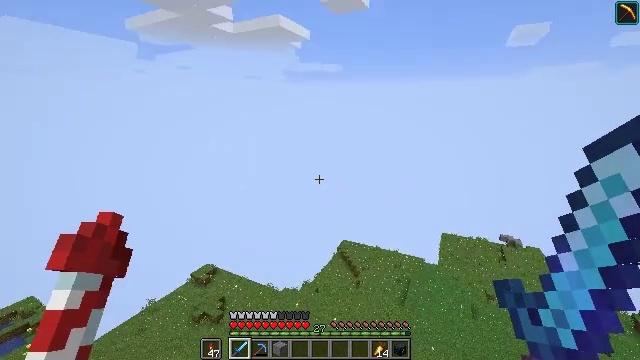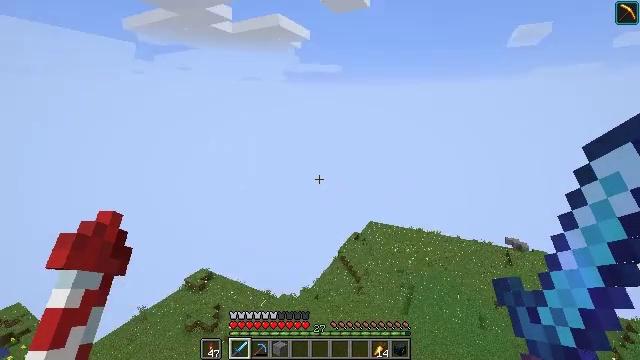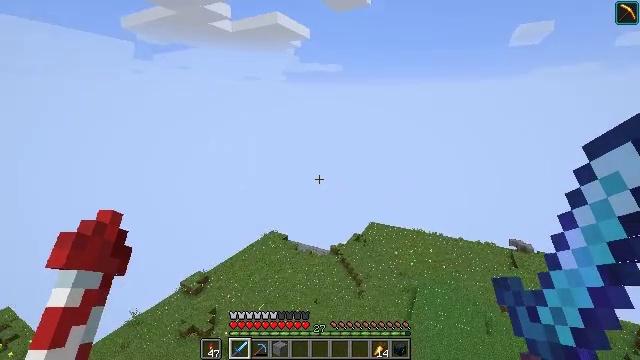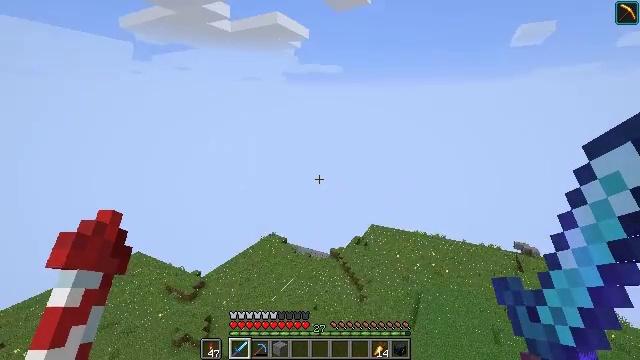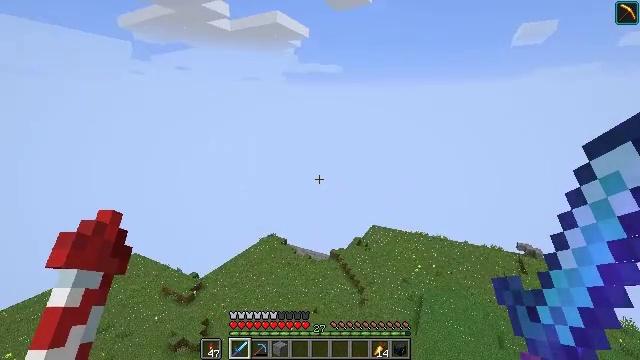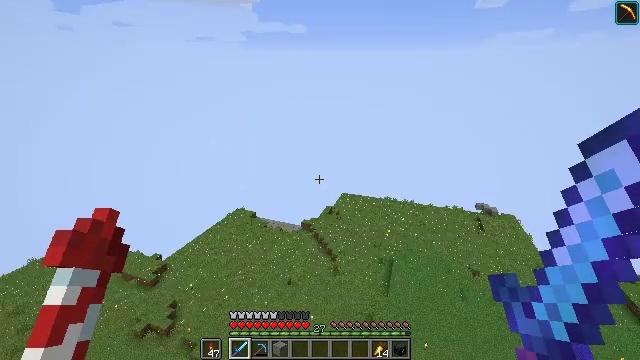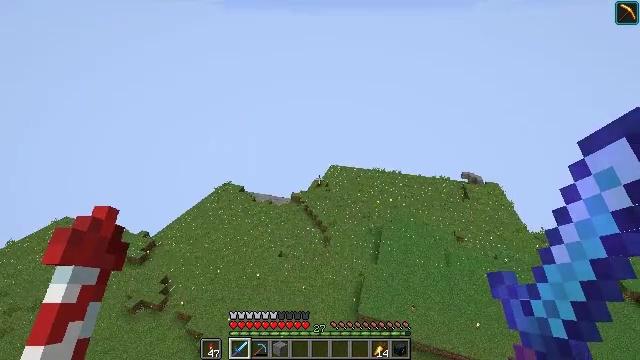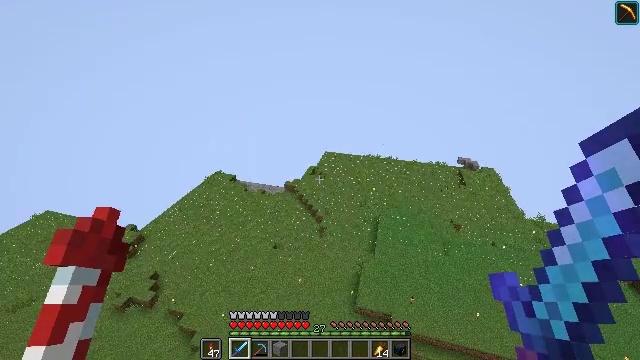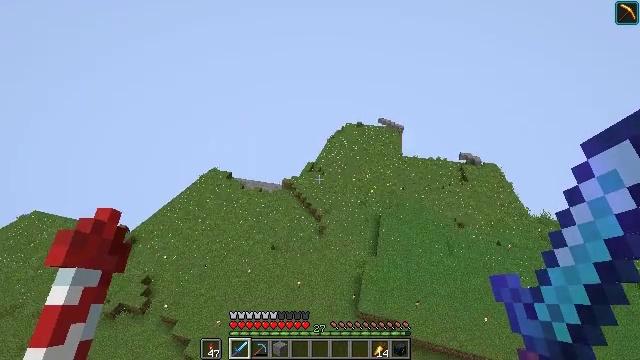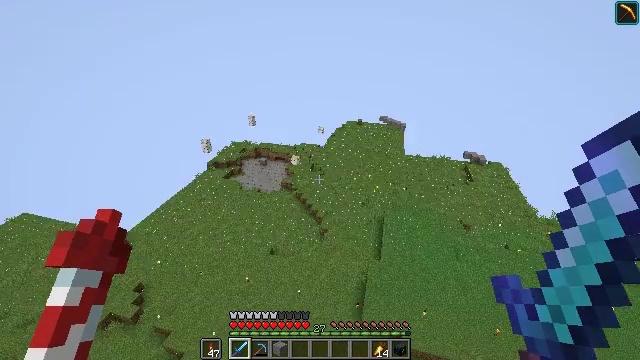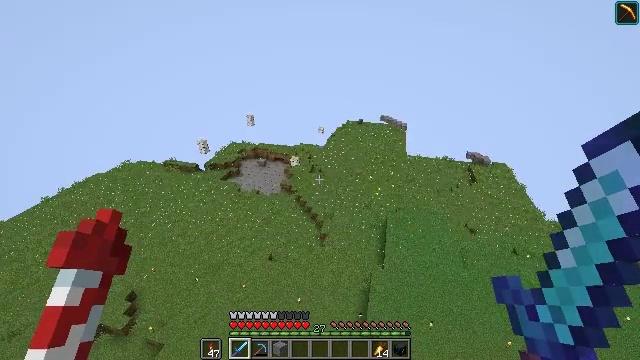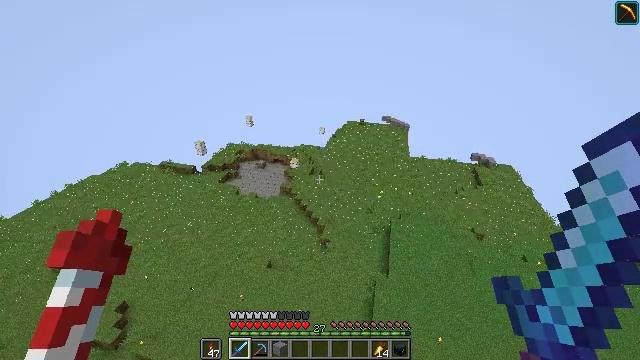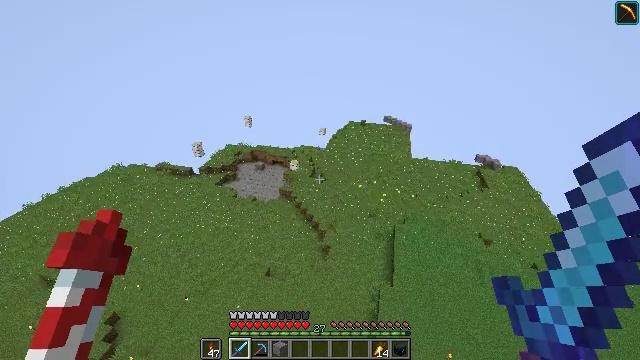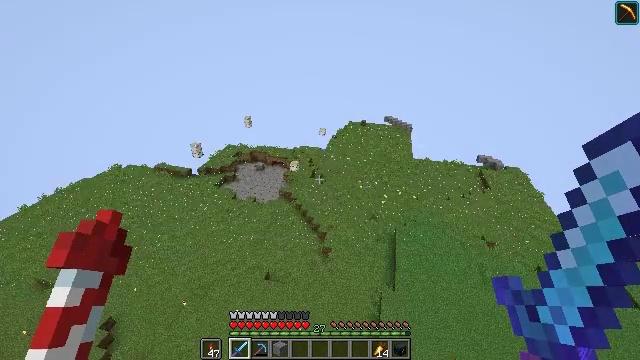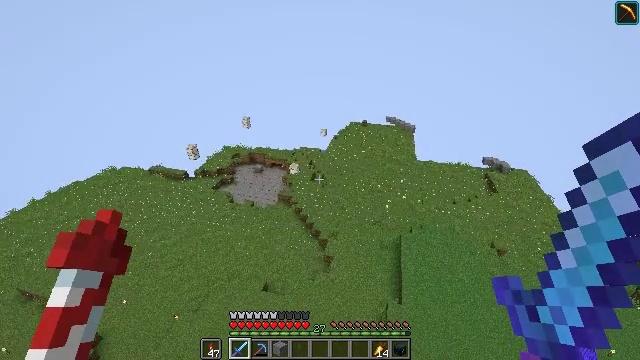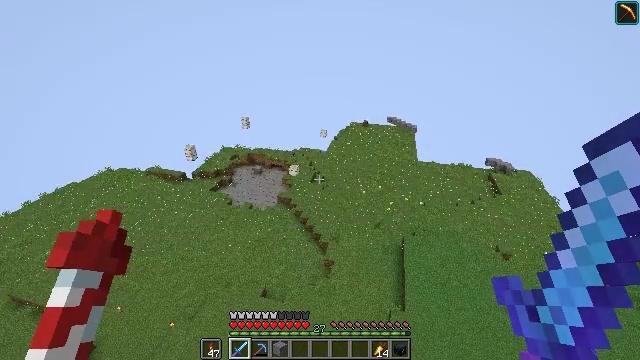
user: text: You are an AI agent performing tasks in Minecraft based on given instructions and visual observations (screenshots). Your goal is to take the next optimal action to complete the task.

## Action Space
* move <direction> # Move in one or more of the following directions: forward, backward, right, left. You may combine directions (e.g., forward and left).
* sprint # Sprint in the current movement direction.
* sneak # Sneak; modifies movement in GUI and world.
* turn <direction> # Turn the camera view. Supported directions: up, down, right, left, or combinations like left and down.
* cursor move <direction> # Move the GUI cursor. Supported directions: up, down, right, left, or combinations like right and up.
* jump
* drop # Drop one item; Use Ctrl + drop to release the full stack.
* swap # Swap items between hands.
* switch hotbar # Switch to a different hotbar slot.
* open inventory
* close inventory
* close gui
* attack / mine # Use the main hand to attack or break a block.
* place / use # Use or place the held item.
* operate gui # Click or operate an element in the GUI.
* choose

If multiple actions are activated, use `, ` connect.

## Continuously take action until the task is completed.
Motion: motion action
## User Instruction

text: Kill enemies.
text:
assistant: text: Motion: no_op
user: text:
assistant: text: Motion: no_op
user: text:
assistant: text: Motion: no_op
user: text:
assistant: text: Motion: no_op
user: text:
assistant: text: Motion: turn right and down
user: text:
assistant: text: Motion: turn right and down
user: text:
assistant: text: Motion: turn right and down
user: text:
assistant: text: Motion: turn down
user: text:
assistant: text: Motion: no_op
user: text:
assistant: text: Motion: no_op
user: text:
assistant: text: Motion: no_op
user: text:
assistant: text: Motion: no_op
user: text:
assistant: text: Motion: no_op
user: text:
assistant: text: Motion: no_op
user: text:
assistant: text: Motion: no_op
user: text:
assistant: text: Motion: no_op
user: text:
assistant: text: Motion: no_op
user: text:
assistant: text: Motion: no_op
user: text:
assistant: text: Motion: no_op
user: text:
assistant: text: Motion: turn right and up
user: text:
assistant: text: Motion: turn right and up
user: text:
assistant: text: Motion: turn right
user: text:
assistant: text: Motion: turn right
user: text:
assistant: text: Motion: turn right
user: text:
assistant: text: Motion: turn right
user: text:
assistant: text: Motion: turn right
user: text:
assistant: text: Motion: turn right and down
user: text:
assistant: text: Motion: turn right and down
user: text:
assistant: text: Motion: turn right and down
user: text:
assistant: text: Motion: turn right and down